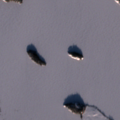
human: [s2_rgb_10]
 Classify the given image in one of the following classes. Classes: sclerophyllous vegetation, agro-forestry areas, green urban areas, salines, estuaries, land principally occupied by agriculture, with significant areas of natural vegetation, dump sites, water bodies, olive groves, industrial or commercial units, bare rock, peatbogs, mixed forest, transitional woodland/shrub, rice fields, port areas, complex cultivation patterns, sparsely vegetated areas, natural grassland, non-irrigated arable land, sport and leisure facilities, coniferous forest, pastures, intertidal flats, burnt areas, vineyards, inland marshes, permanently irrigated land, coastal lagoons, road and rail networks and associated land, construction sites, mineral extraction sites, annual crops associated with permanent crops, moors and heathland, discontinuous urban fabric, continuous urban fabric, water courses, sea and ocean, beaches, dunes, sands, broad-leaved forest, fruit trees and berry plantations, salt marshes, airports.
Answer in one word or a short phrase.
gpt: coniferous forest, mixed forest, water bodies